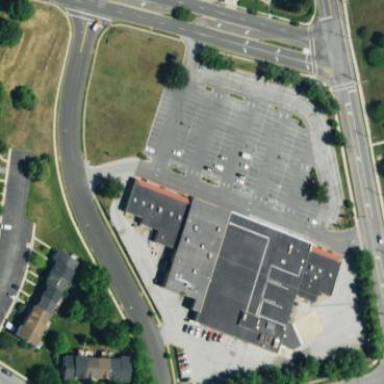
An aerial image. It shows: Retail area.